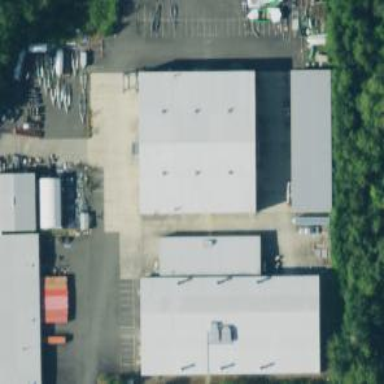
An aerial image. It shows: Manufacturing building.